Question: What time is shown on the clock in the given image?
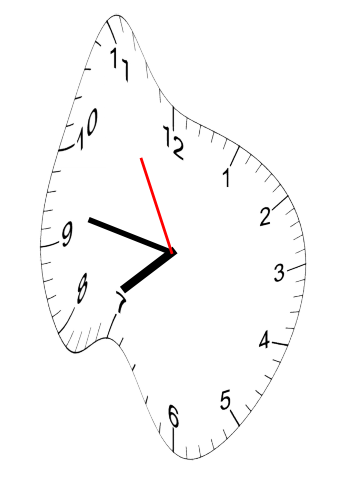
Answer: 07:46:55